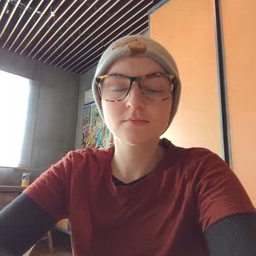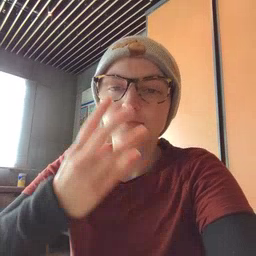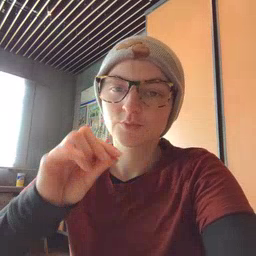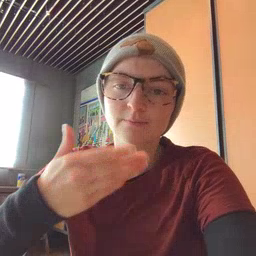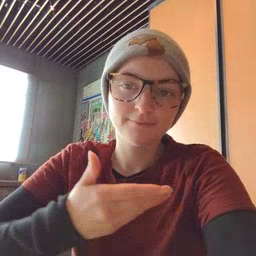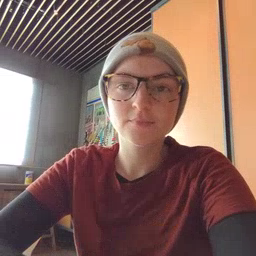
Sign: puppy